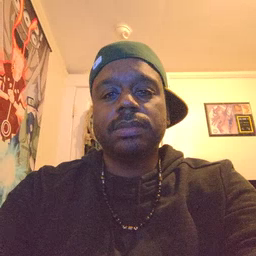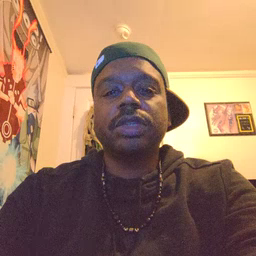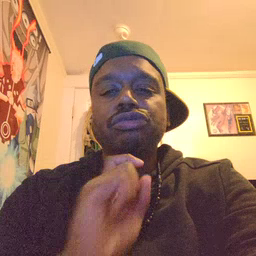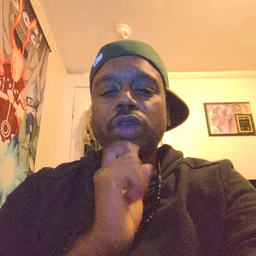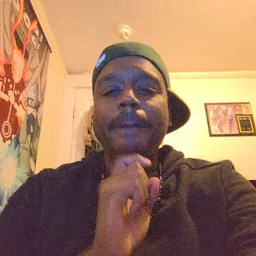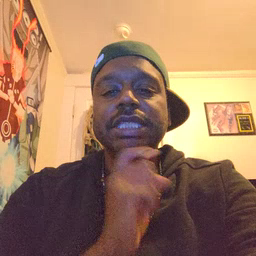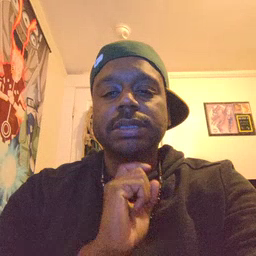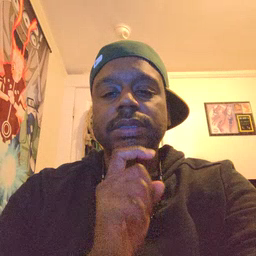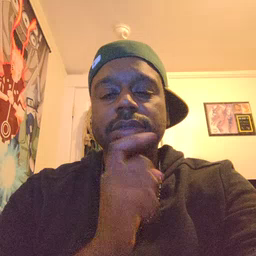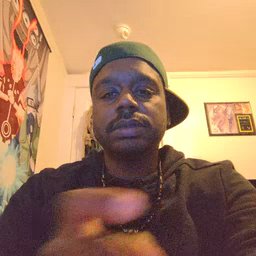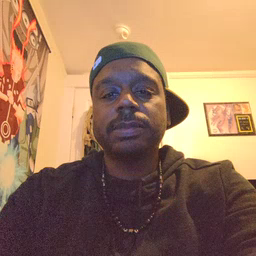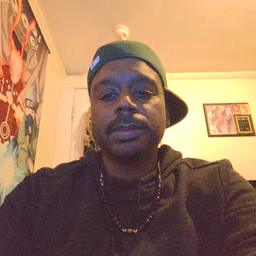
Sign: garbage